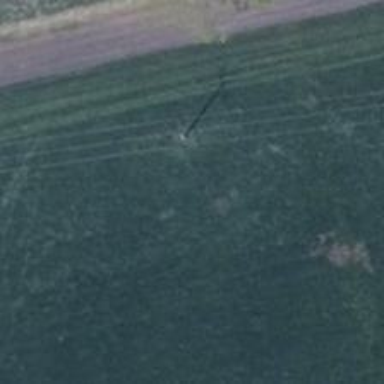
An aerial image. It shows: Power pole.